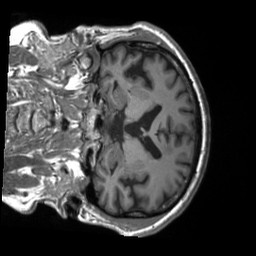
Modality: T1w
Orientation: coronal
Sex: male
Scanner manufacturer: siemens
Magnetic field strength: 3 T
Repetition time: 2 s
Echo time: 0.00226 s